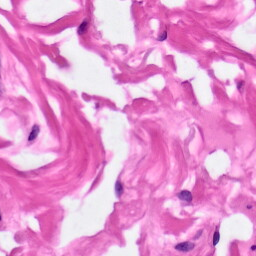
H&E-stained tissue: Pancreatic